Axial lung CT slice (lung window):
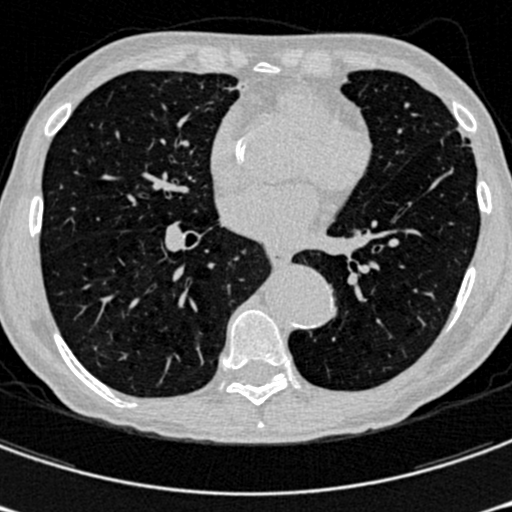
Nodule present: no